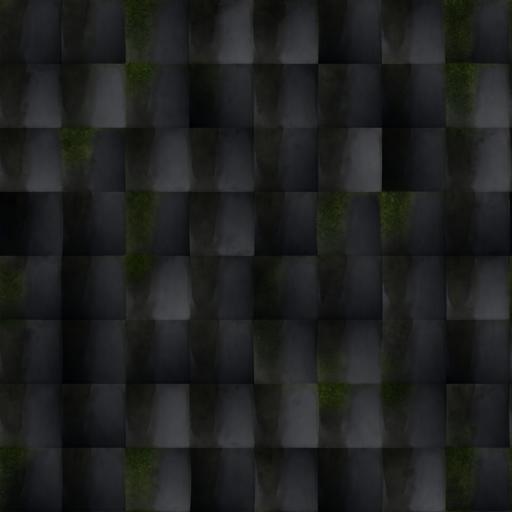
Tags: black modern roofing tiles tiled